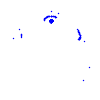
Particle: pion